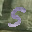
Label: 5